Question: I'm currently trying to use PHPUnit to learn about Test Driven Development (TDD) and I have a question about writing reports using TDD.
First off: I understand the basic process of TDD:

But my question is this: How do you use TDD to write a report?
Say you've been tasked to write a report about the number of cars that pass by a given intersection by color, type, and weight. Now, all of the above data has been captured in a database table but you're being asked to correlate it.
How do you go about writing tests for a method that you don't know the outcome of? The outcome of the method that correlates this data is going to change based on date range and other limiting criteria that the user may provide when running the report? How do you work in the confines of TDD in this situation using a framework like PHPUnit?
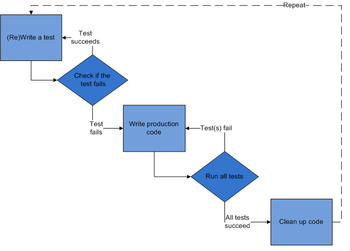
Answer: You create test data beforehand that represents the type of data you will receive in production, then test your code against that, refreshing the table each time you run the test (i.e. in your SetUp() function).
You can't test against the actual data you will receive in production no matter what you're testing. You're only testing that the code works as expected for a given scenario. For example, if you load your testing table with five rows of blue cars, then you want your report to show five blue cars when you test it. You're testing the parts of the report, so that when you're done you will have tested the whole of the report automatically.
As a comparison, if you were testing a function that expected a positive integer between 1 and 100, would you write 100 tests to test each individual integer? No, you would test something within the range, then something on and around the boundaries (e.g. -1, 0, 1, 50, 99, 100, and 101). You don't test, for example, 55, because that test will go down the same code path as 50.
Identify your code paths and requirements, then create suitable tests for each one of them. Your tests will become a reflection of your requirements. If the tests pass, then the code will be an accurate representation of your requirements (and if your requirements are wrong, TDD can't save you from that anyway).